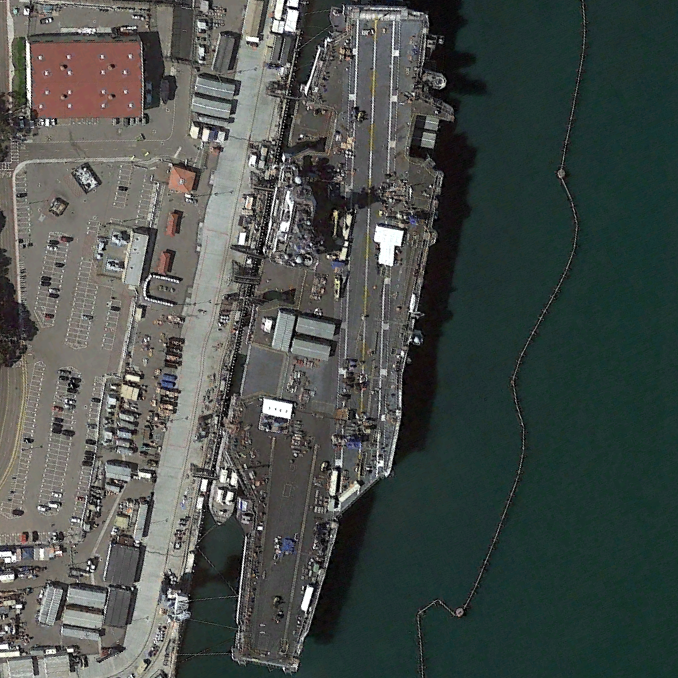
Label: aircraft_carrier